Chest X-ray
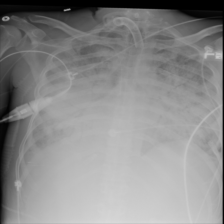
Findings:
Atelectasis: negative
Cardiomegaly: negative
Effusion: negative
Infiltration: negative
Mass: negative
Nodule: negative
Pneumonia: negative
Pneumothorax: negative
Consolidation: negative
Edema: negative
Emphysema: negative
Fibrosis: negative
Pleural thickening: negative
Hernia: negative